Question: I need to set a related field's value on create, is this possible?
Details:
I have a 'User' model with fields: 'email, displayname'.
I have a 'Verify' model with fields: 'code, action'.
I created a relation between the two models like this:

I want to 'createUser' and set the related fields of 'code' and 'action' at the same time. I tried this:
'''
mutation {
createUser
(
email:"noit@mail.com",
displayname:"noit",
password:"123",
code: "this is a code",
action: "REGISTER"
) {
id
}
}
'''
This fails with:
'''
{
"data": null,
"errors": [
{
"message": "Unknown argument 'code' on field 'createUser' of type 'Mutation'. (line 2, column 76):
createUser(email: "noit@mail.com", displayname: "noit", password: "123", code: "this is a code", action: "REGISTER") {
^",
"locations": [
{
"line": 2,
"column": 76
}
]
},
{
"message": "Unknown argument 'action' on field 'createUser' of type 'Mutation'. (line 2, column 100):
createUser(email: "noit@mail.com", displayname: "noit", password: "123", code: "this is a code", action: "REGISTER") {
^",
"locations": [
{
"line": 2,
"column": 100
}
]
}
]
}
'''
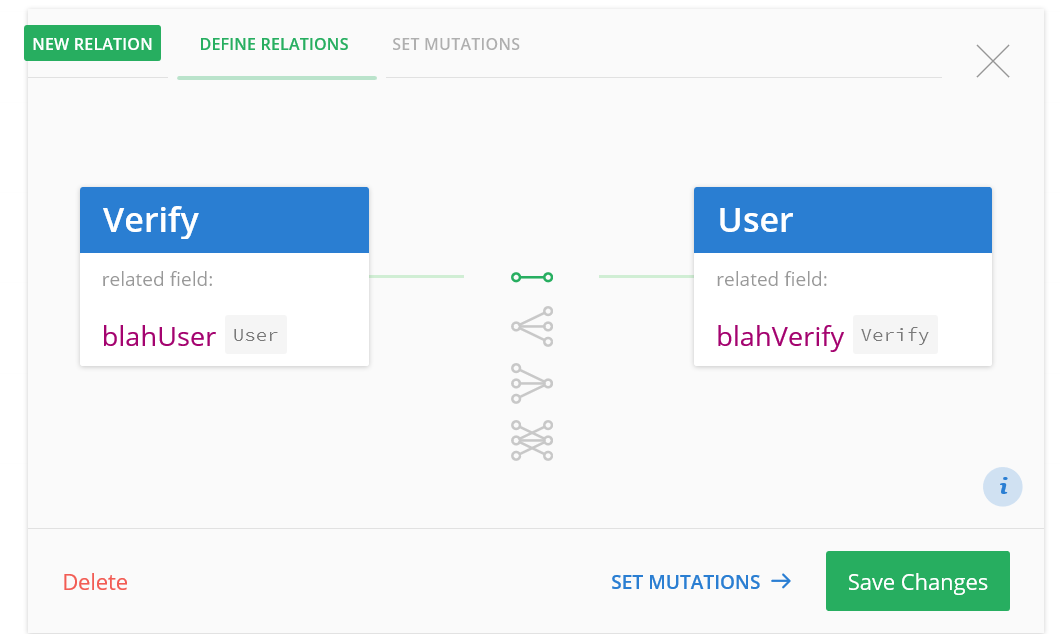
Answer: We specifically designed the Graphcool API to handle cases like this as simple as possible, you can do it like this:
'''
mutation {
createUser (
email:"noit@mail.com",
displayname:"noit",
password:"123",
blahVerify: {
code: "this is a code",
action: "REGISTER"
}) {
id
blahVerify {
id
}
}
}
'''
Note the nested 'blahVerify' object argument.
<URL> goes a bit more into detail and also shows how you can use GraphQL variables to send nested mutations from Apollo Client.
As a sidenote, depending on the different possible value for the 'action' of a Verify node, you might want to use an enum field rather than strings. You can read more about enum fields <URL>.